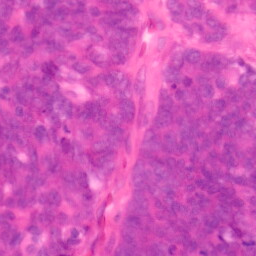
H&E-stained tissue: Colon